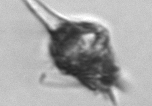
Label: Amylax